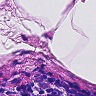
Metastatic tissue present: no